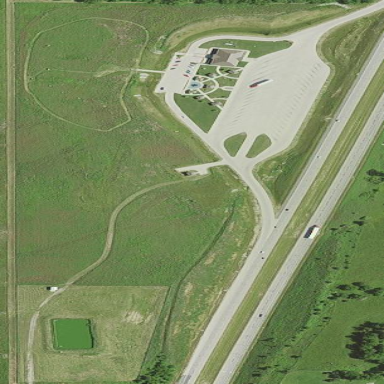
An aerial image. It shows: Rest area on the road.